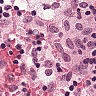
Metastatic tissue present: no